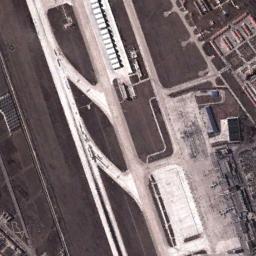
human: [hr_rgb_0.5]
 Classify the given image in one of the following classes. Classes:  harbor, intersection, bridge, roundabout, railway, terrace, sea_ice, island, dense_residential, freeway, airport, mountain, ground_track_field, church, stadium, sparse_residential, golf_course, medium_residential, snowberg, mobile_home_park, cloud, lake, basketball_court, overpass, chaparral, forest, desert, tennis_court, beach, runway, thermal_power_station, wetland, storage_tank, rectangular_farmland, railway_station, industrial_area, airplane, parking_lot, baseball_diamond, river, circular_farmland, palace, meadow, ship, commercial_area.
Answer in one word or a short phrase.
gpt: airport